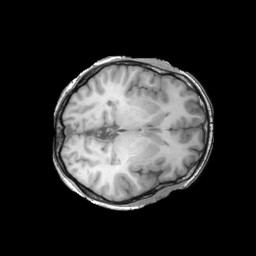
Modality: T1w
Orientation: axial
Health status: ill
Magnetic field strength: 3 T